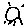
Label: sun